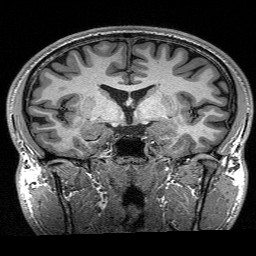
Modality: T1w
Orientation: sagittal
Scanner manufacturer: siemens
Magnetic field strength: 3 T